Field crop: tomato
Growth stage: 1
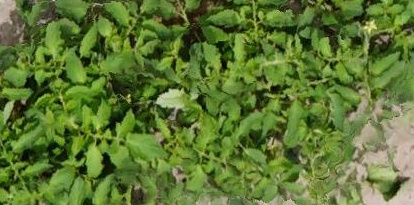
Species: tomato